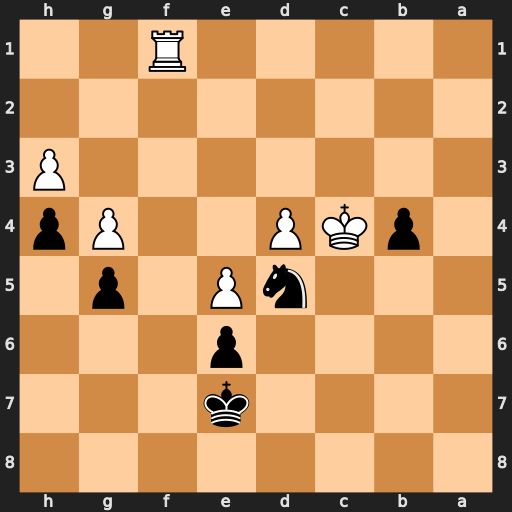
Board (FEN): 8/4k3/4p3/3nP1p1/1pKP2Pp/7P/8/5R2
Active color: b
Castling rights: -
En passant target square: -
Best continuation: Ne3+ Kxb4 Nxf1